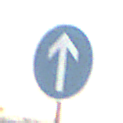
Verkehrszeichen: VorgeschriebeneFahrtrichtungGeradeaus
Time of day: SunriseSunset
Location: Outdoor (Nature)
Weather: PartlyCloudy
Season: NotSpecified
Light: Natural